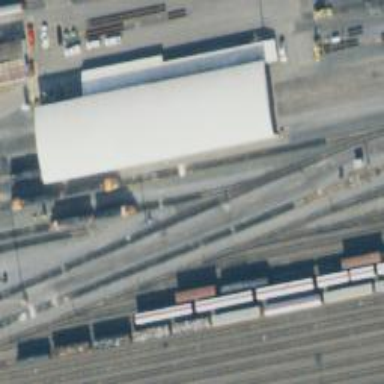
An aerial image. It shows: Railway yard in service.